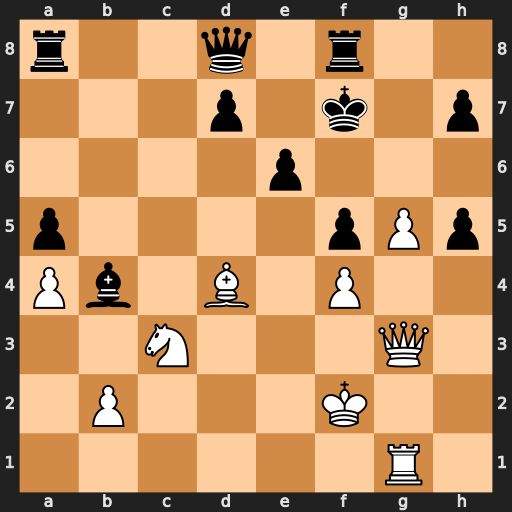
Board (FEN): r2q1r2/3p1k1p/4p3/p4pPp/Pb1B1P2/2N3Q1/1P3K2/6R1
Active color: w
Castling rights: -
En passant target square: -
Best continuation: g6+ hxg6 Qxg6+